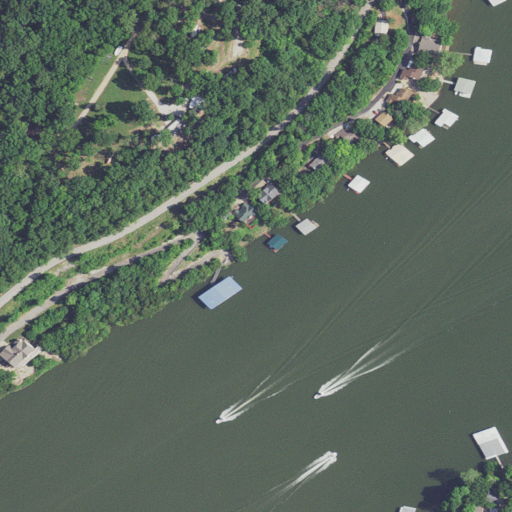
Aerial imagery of cliff(s) in Missouri named Bull Run Bluff containing open water, deciduous forest, open development, low intensity development, grassland, medium intensity development, mixed forest, herbaceous wetlands, woody wetlands, barren land, and high intensity development